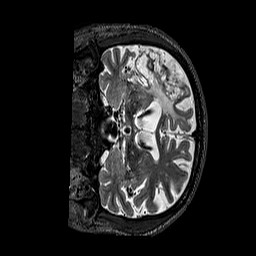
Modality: T2w
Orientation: coronal
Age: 68
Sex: male
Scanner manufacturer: siemens
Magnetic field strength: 3 T
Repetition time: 3.2 s
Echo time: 0.567 s